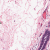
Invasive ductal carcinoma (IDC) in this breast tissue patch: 0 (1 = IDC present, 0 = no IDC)